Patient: sex M, age 44
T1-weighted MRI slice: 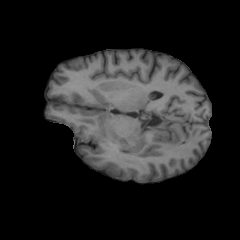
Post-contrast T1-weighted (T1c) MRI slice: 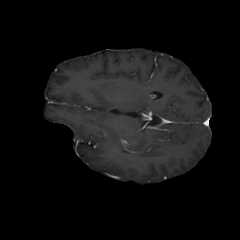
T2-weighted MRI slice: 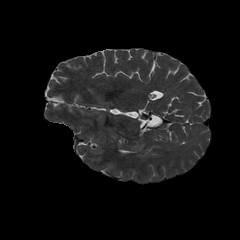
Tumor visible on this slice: no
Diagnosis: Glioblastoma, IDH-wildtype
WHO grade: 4